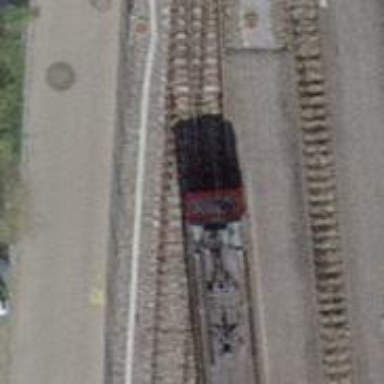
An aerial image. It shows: Single track railway in yard.